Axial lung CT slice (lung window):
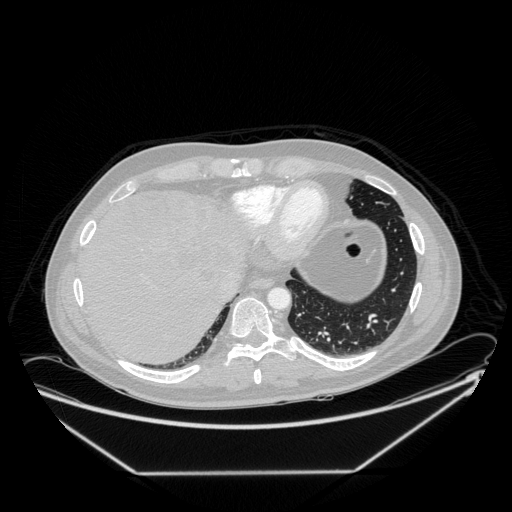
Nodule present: no